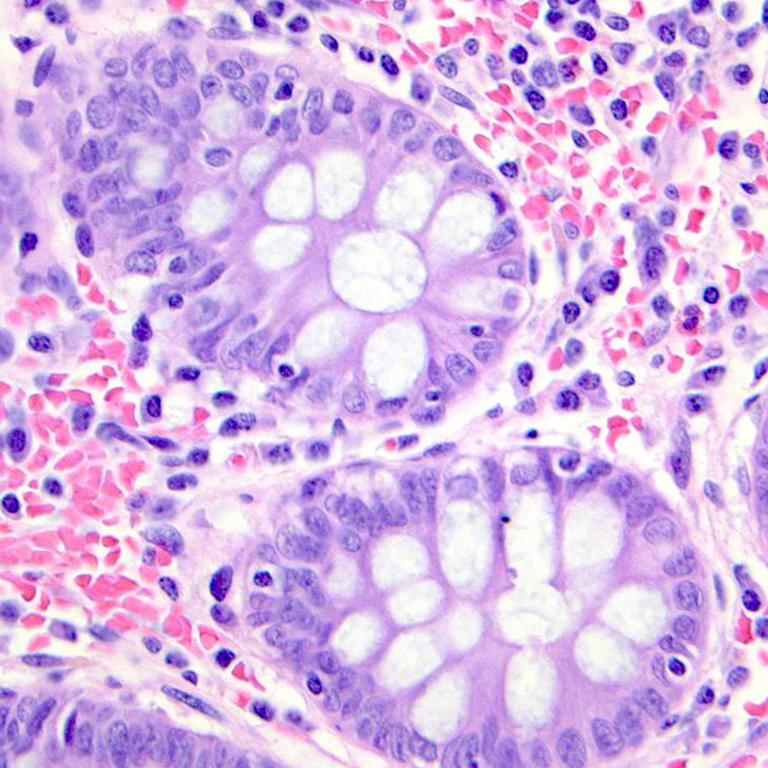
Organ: colon
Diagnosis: benign